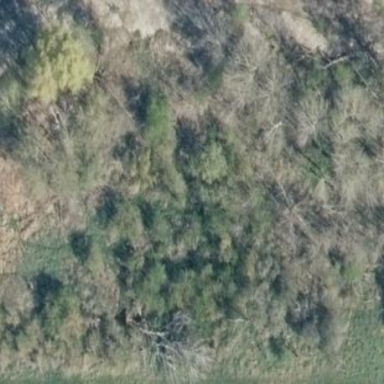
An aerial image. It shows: Patch of scrub vegetation.